Question: I setup a React-Native app using <URL>. But I keep getting this error message 'Module JSTimersExecution is not a registered callable module' when viewing the app from Expo app in my iphone. The call stack is attached here.

I did some Google, but didn't find anything helpful.
Could anyone get this error before?
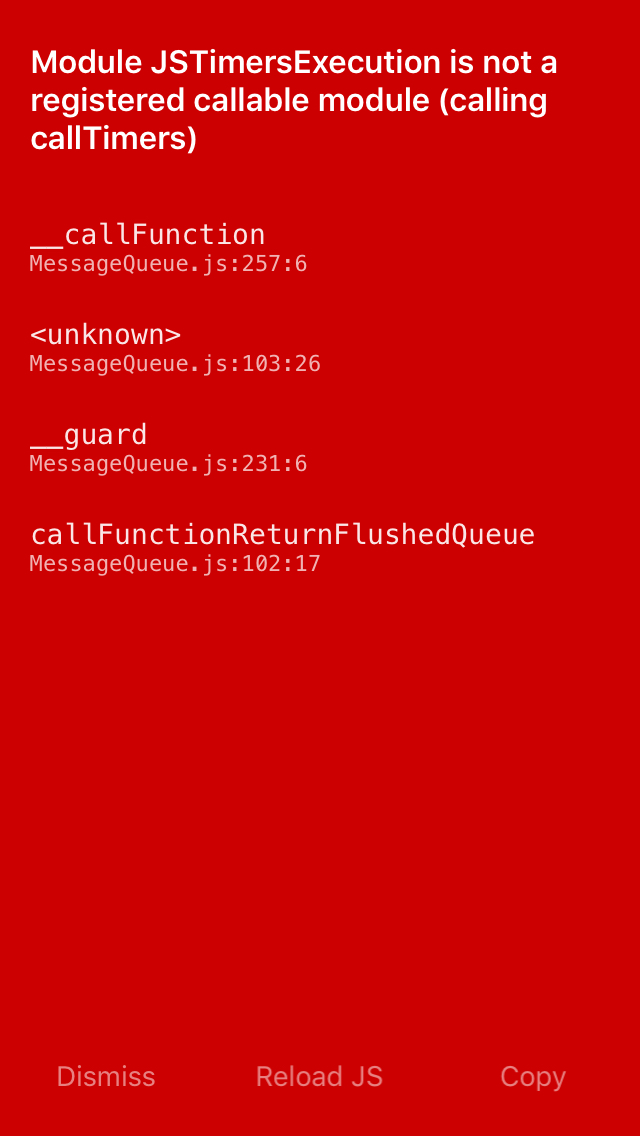
Answer: I got the same error when i upgrade react-native to 0.47.1, I look the question and set react-native back to 0.46.4, it work!